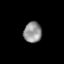
Tissue: lung
Cell type: Epithelial cells
Senescence score: 0.1654
Nuclear area (px): 370
Mean DAPI intensity: 143.722